Interaction volume radius: 10 \u00c5
Interaction volume height: 15 \u00c5
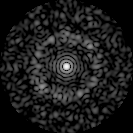
Disorder parameter: 0.7986